Question: I use an example from <URL>. My question is how can I add a specific bounding box to this heatmap, such as add a red line box to the top left four tiles?
'''
require(ggplot2)
require(reshape)
require(scales)
mydf <- data.frame(industry = c('all industries','steel','cars'),
'all regions' = c(250,150,100), americas = c(150,90,60),
europe = c(150,60,40), check.names = FALSE)
mydf
mymelt <- melt(mydf, id.var = c('industry'))
mymelt
ggplot(mymelt, aes(x = industry, y = variable, fill = value)) +
geom_tile() + geom_text(aes(fill = mymelt$value, label = mymelt$value))
'''

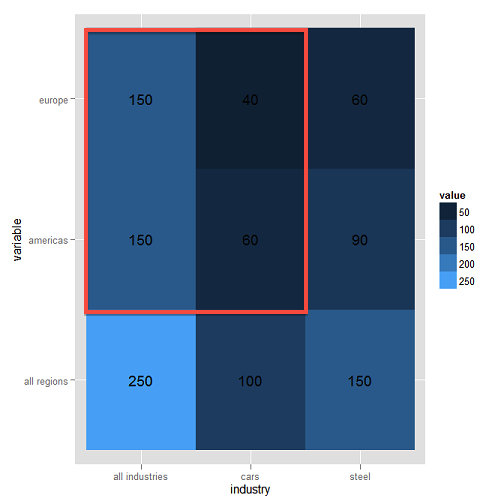
Answer: A quick and dirty (some hard-coding) possibility is to use 'geom_rect', where the positions are given by the numerical values of the levels of x and y variables to be bound with a box, plus/minus an offset.
'''
ggplot(mymelt, aes(x = industry, y = variable, fill = value, label = value)) +
geom_tile() +
geom_text() +
geom_rect(aes(xmin = 1 - 0.5, xmax = 2 + 0.5, ymin = 2 - 0.5, ymax = 3 + 0.5),
fill = "transparent", color = "red", size = 1.5)
'''

A less hard-coded version:
'''
# convert x and y variables to factors
ind <- as.factor(mymelt$industry)
vars <- as.factor(mymelt$variable)
# numeric version of the levels to be bound by a box
xmin <- unique(as.numeric(ind[ind == "all industries"]))
xmax <- unique(as.numeric(ind[ind == "cars"]))
ymin <- unique(as.numeric(vars[vars == "americas"]))
ymax <- unique(as.numeric(vars[vars == "europe"]))
# set offset
offset <- 0.5
ggplot(mymelt, aes(x = industry, y = variable, fill = value, label = value)) +
geom_tile() +
geom_text() +
geom_rect(aes(xmin = xmin - offset,
xmax = xmax + offset,
ymin = ymin - offset,
ymax = ymax + offset),
fill = "transparent", color = "red", size = 1.5)
'''